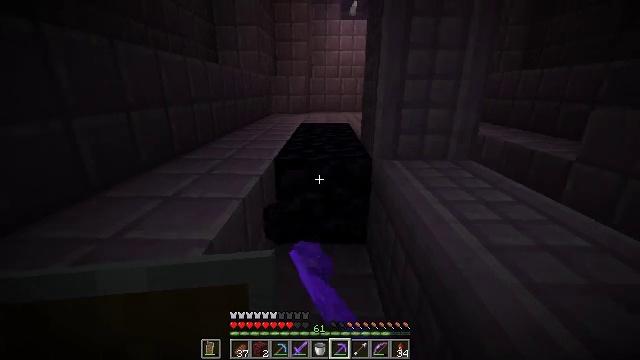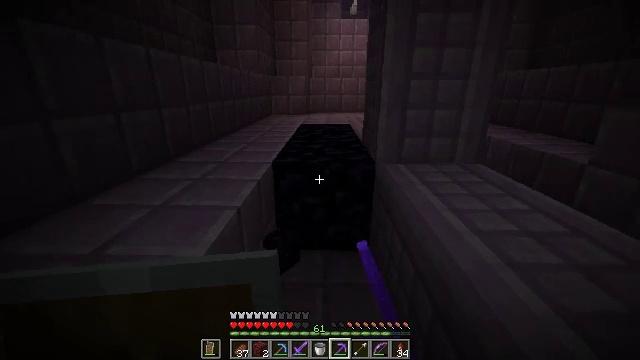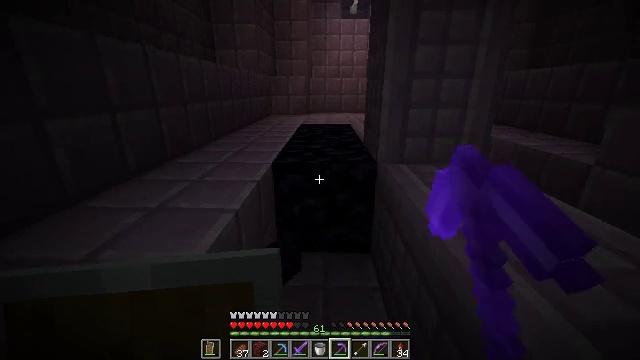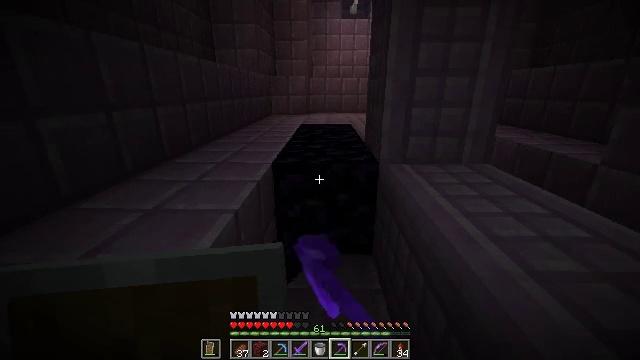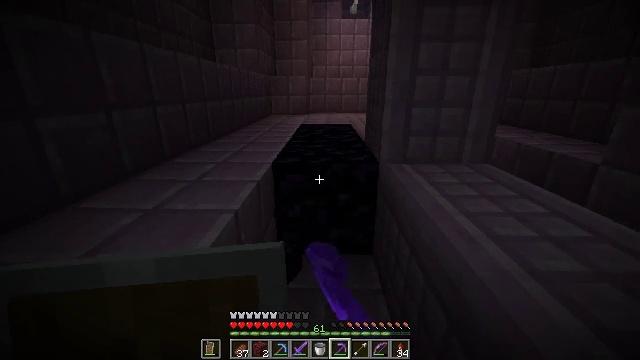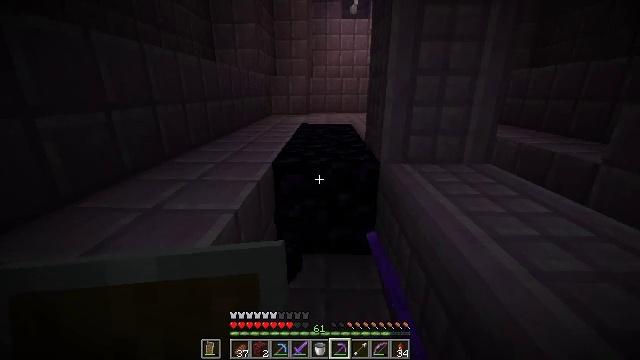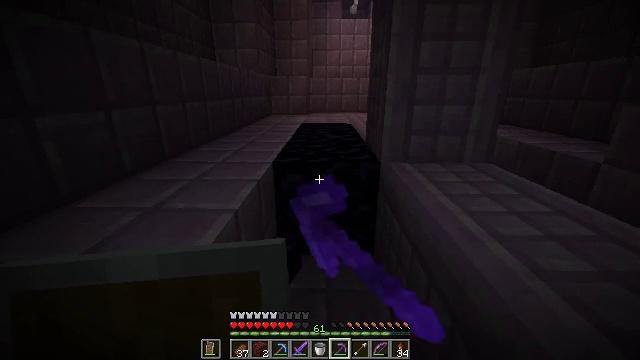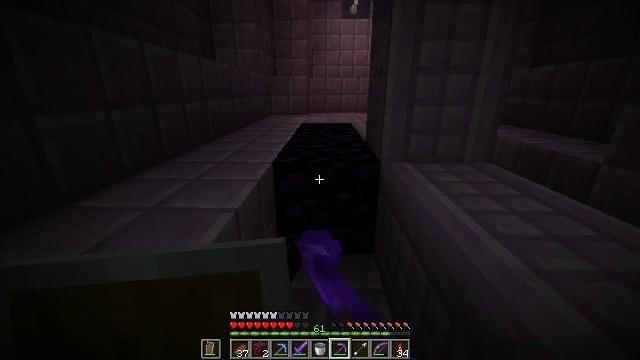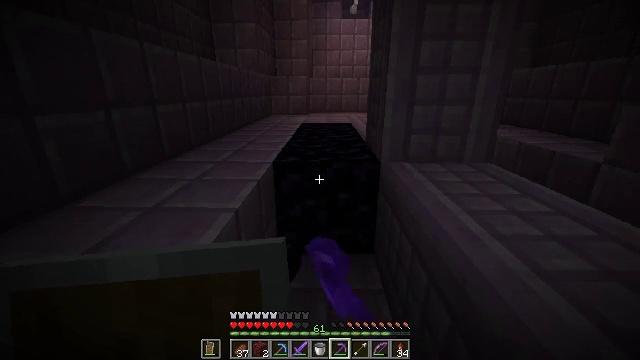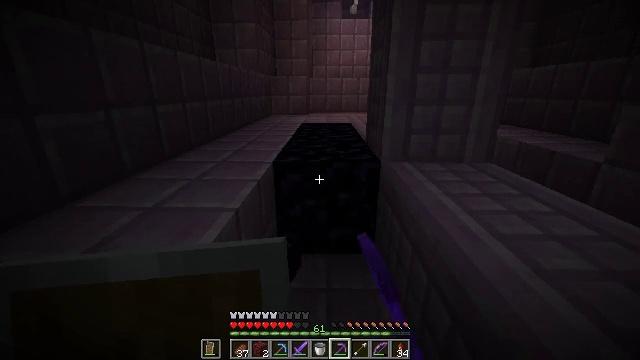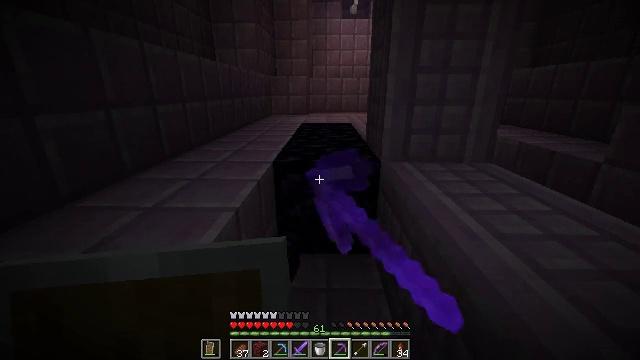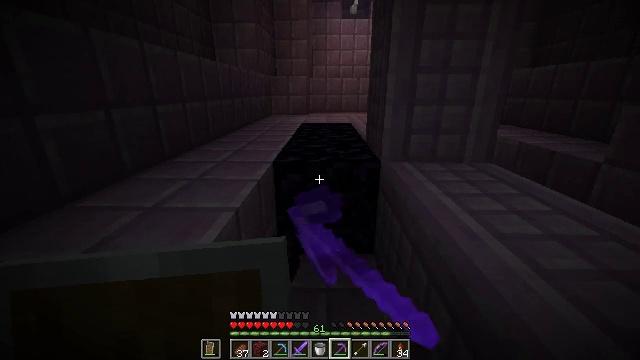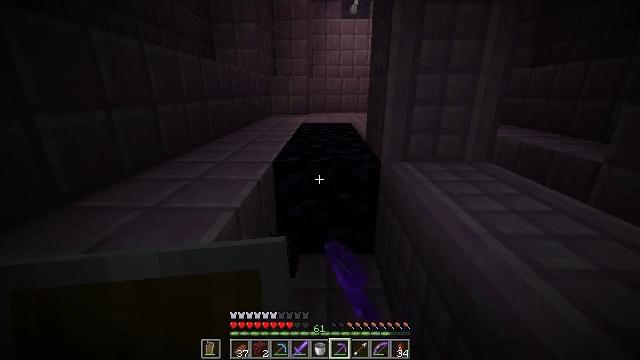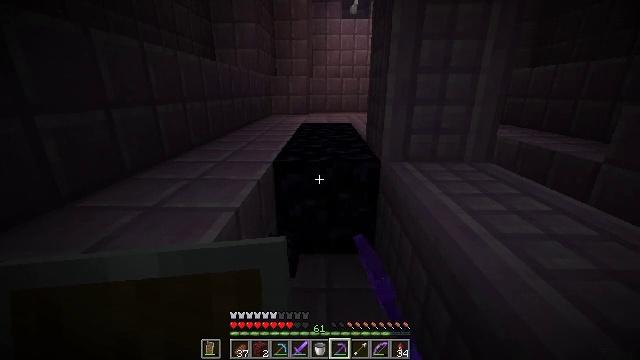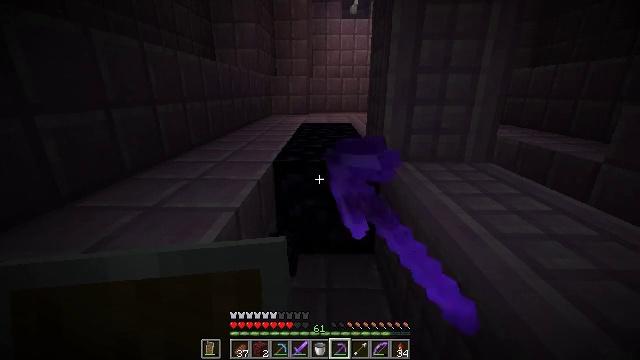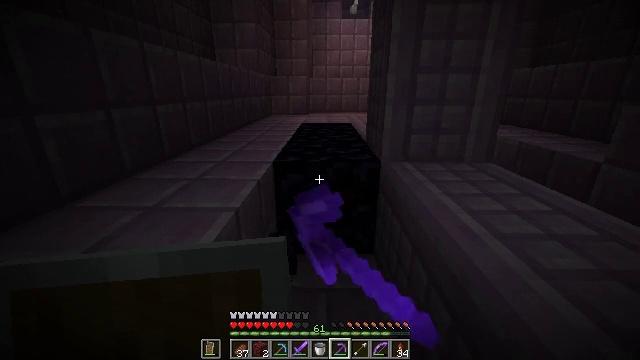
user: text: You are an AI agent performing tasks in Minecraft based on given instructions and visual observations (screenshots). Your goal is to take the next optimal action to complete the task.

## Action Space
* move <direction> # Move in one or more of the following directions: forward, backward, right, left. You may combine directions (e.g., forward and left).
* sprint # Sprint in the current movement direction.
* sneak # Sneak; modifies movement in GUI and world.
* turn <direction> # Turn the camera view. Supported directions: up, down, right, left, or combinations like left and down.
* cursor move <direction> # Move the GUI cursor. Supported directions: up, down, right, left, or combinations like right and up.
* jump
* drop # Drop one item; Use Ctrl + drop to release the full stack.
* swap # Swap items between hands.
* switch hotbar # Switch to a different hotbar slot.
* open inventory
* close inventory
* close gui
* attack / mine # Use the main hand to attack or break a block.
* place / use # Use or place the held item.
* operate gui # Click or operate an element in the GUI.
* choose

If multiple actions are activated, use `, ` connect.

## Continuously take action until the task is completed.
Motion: motion action
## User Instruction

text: Gather obsidian from a lava source.
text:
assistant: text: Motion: attack / mine
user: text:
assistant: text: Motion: attack / mine
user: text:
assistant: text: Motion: attack / mine
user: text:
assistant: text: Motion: attack / mine
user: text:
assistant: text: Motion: attack / mine
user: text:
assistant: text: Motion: attack / mine
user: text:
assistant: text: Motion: attack / mine
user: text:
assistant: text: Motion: attack / mine
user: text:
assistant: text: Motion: attack / mine
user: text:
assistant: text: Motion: attack / mine
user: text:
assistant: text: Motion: attack / mine
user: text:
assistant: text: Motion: attack / mine
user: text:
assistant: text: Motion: attack / mine
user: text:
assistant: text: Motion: attack / mine
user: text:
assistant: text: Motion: attack / mine
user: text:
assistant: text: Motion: attack / mine
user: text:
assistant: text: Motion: attack / mine
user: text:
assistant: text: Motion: attack / mine
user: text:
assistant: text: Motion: attack / mine
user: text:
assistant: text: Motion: attack / mine
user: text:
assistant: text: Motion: attack / mine
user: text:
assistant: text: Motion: attack / mine
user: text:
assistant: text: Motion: attack / mine
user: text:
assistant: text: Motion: attack / mine
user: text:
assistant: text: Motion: attack / mine
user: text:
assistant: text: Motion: attack / mine
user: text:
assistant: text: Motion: attack / mine
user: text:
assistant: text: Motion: attack / mine
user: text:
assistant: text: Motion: attack / mine
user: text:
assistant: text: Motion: attack / mine